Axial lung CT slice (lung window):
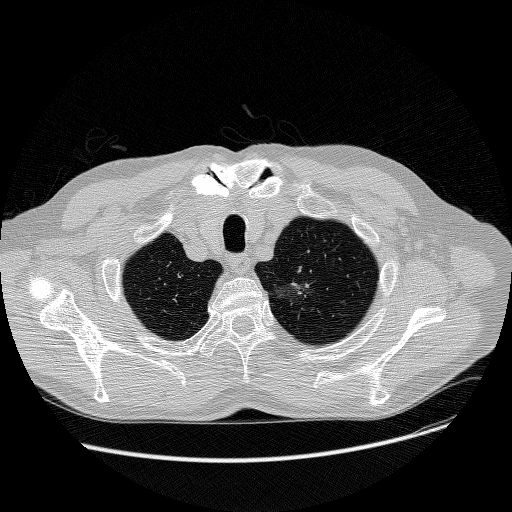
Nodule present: yes
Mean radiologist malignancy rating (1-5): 4.333